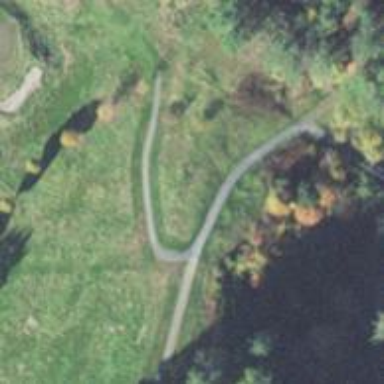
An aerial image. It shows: Service road designated as golf cart path.